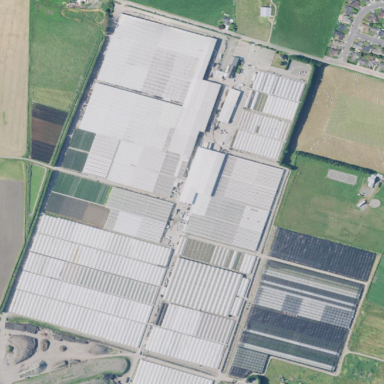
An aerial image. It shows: Farmyard area.